Question: When segueing from one view with a standard Nav Bar Button Item of type "Compose" to another view with the same Nav Bar Button, the icon shifts a few pixels to the right.
Here is what it looks like:

If I change the Nav Bar Button Item to a different type, such as "Add", this odd behavior is not observed. I've also tried changing the Bar Item Image Offsets and the Bar Button Item Width. Neither of those solved the issue.
There's really nothing complex about my setup. I just dragged the Bar Button Item from the object library into the Nav bar and changed 'Identifier' to "Compose" for both view controllers. That's it.
Does anyone know how to get around this?
This appears to be a bug in iOS. I've seen this same issue in various apps.
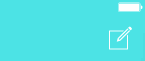
Answer: We're having the same issue. It seems like a bug in iOS.
Use a custom bar button item with your own "compose" image.
In order to use the very same image as the system compose icon, you can use iOS Artwork Extractor: <URL>